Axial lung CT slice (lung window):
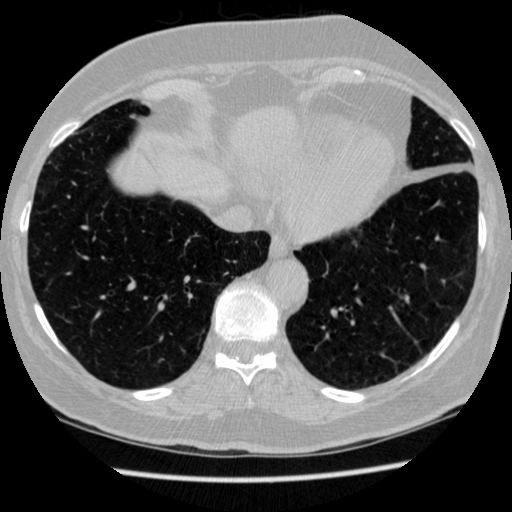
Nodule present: no